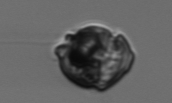
Label: Proterythropsis